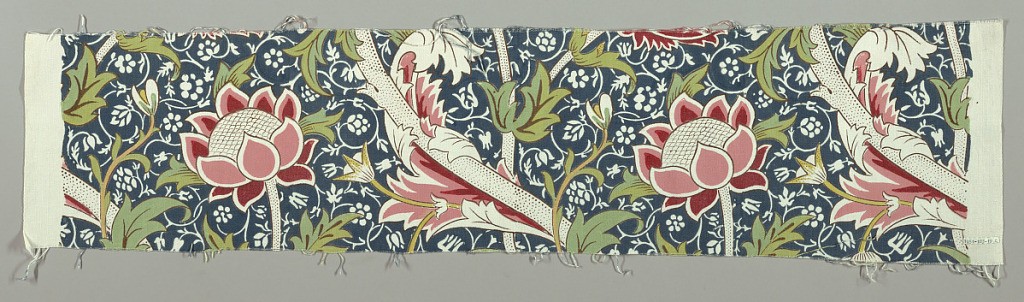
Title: Textile
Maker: Morris & Company, Decorators Ltd., 1875–1941
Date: late 19th century
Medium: cotton Technique: printed on plain weave with doubled warps
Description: Large-scale design of exotic flowers with curving stems and leaves, large flowerheads suggesting tree-peonies and lotus in pink, red, yellow, and white with brown outlining on a ground of dark greenish-blue with fine, small-scale all-over reserve pattern of scrolling stems, leaves and flowers.